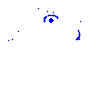
Particle: proton